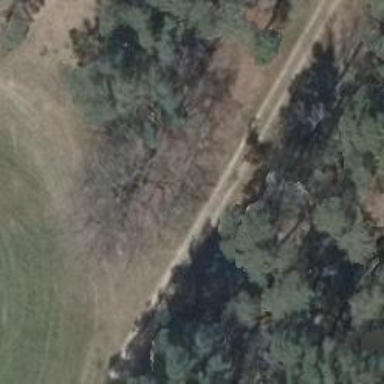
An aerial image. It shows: Track road with grade4 tracktype.